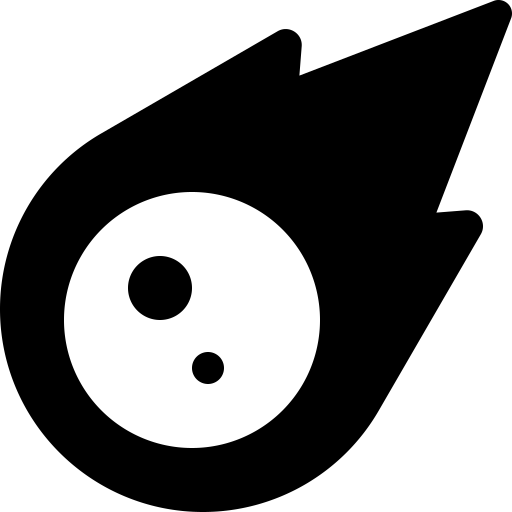
Tags: icon, FontAwesome, fa-icon, solid, meteor